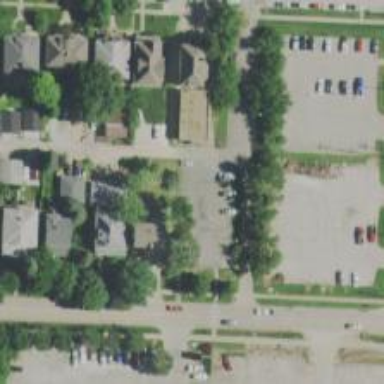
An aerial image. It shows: Alley classified as service road.